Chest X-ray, AP view. Patient: 72 years old, sex F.
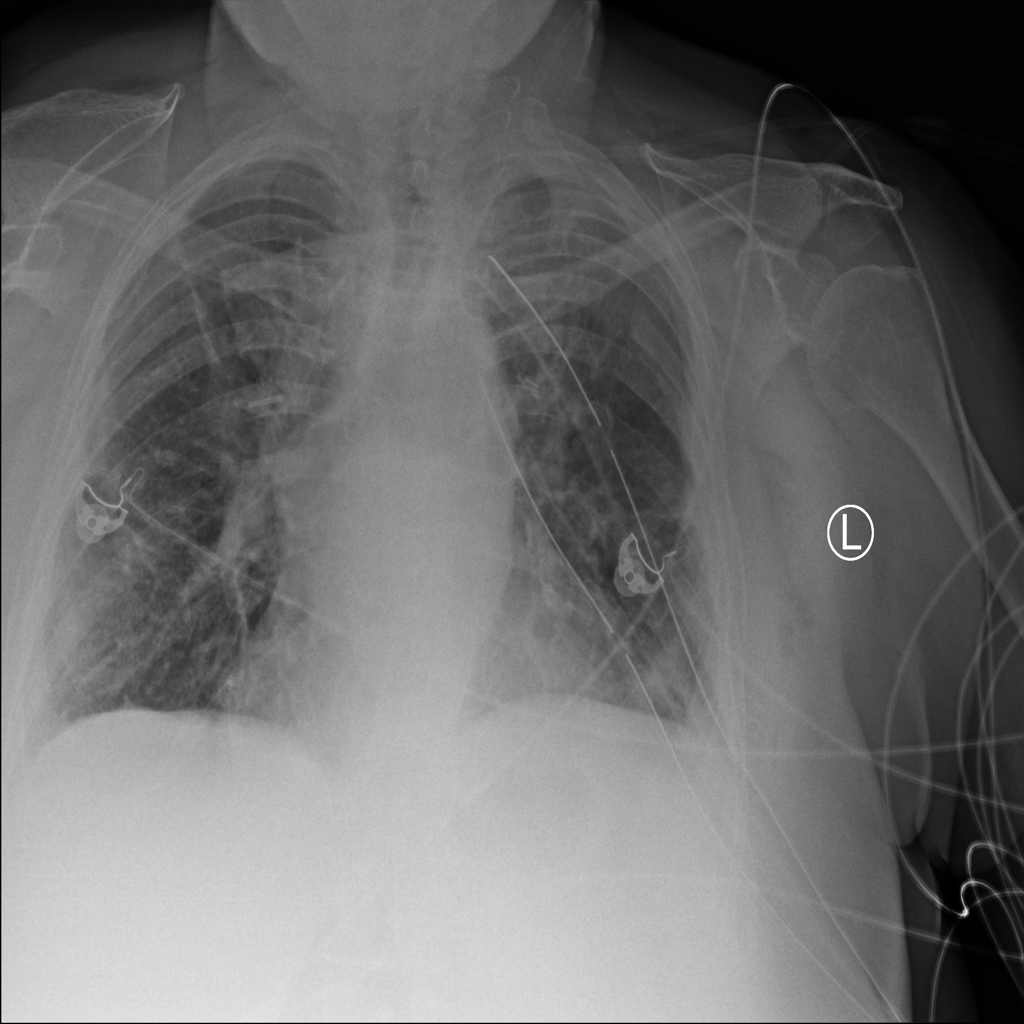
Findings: Atelectasis, Emphysema